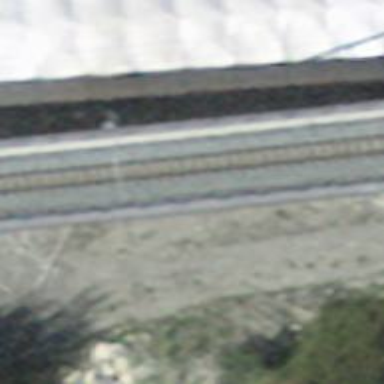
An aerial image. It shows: Narrow-gauge railway bridge with electrified contact lines. The bridge has beam structure and one track.